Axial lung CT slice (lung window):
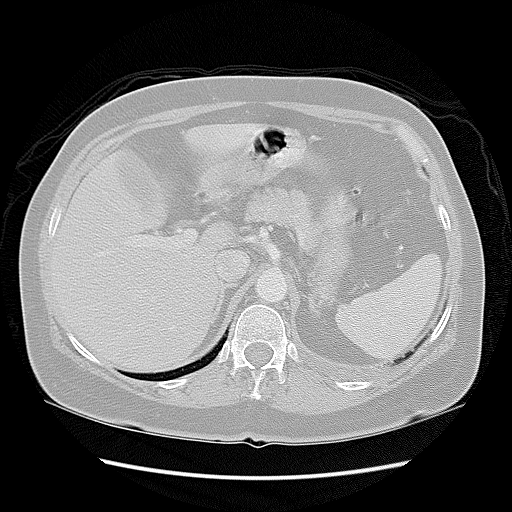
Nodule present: no